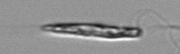
Label: Euglena